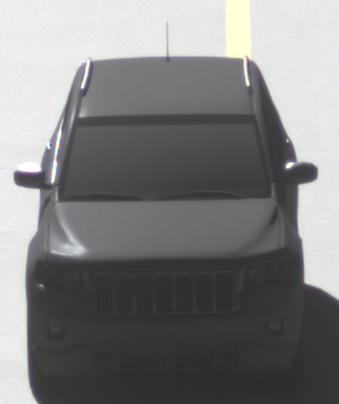
Make: Jeep
Model: Grand Cherokee
Detailed model: WK2
Model produced from: 2010
Model produced until: 2021
Doors: 5
Color: gray
Road condition: dry road
Daytime: morning or afternoon
Contrast: high contrast